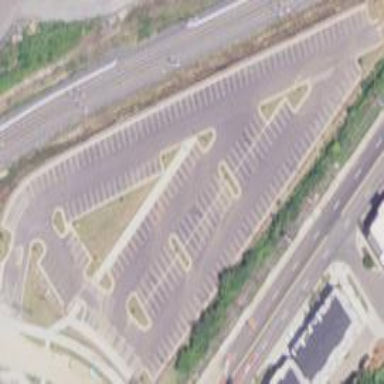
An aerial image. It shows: Parking area.